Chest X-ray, PA view. Patient: 57 years old, sex F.
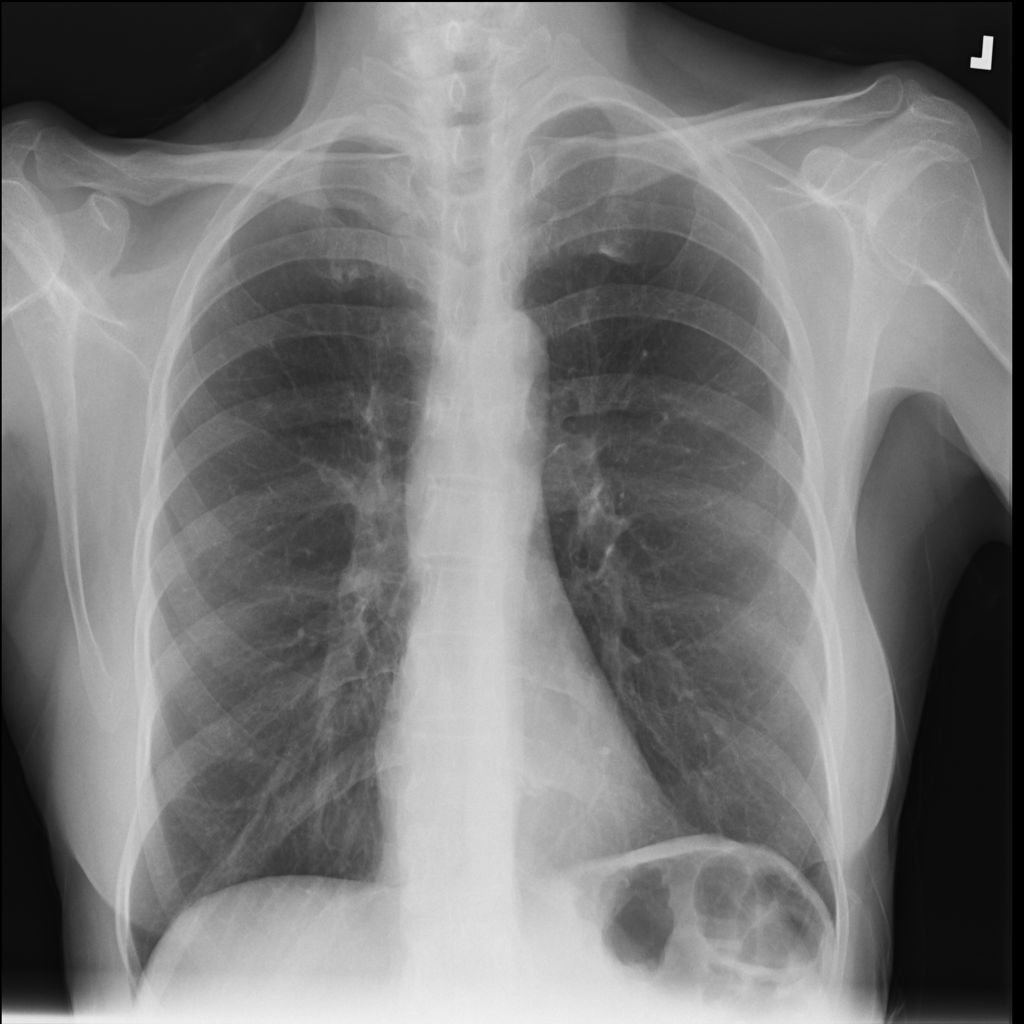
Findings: No Finding